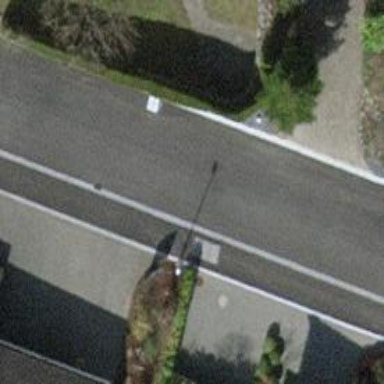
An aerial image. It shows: Traffic calming feature called choker.